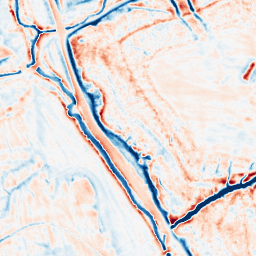
Category: edge_preserving
Decomposition family: guided
Decomposition parameters: radius: 4
eps: 0.01
Upsampling method: bilinear
Upsampling parameters: scale: 2
Upsampling scale: 2